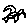
Label: bird